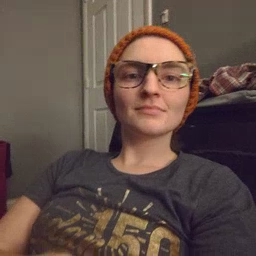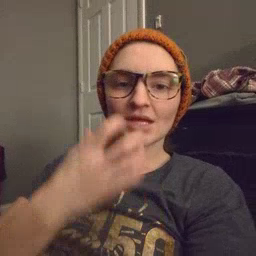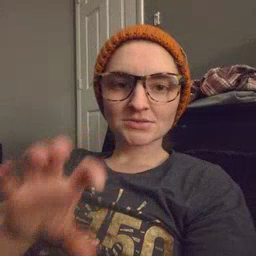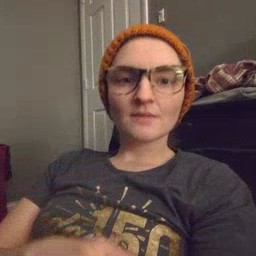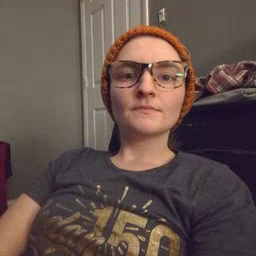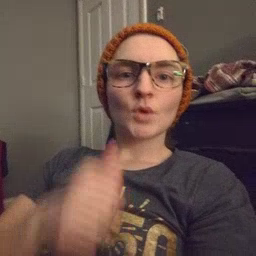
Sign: hot